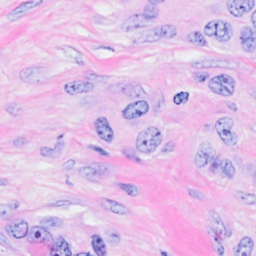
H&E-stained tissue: Breast